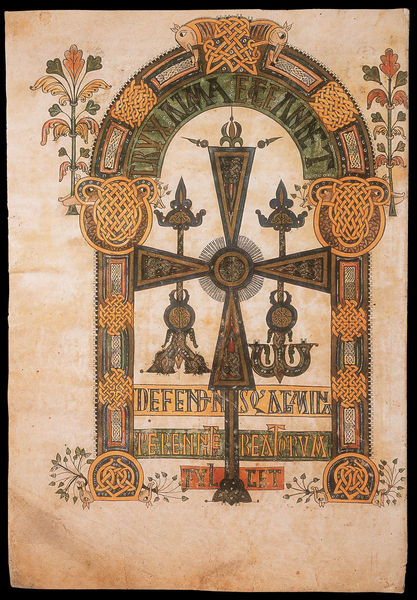
Titel: Codex Albeldense
Institution: (bei) Madrid, Biblioteca Real Monasterio de San Lorenzo de El Escorial, Patrimonio Nacional
Schlagwörter: blätter, laub, gelb, grün, blume, blumen, braun, bunt, mitte, orange, schmuck, zeichnung, blüte, blüten, rot, tier, muster, band, gesicht, knoten, gold, stoff, blatt, pflanze, pflanzen, england, pferd, farbig, schrift, bogen, rundbogen, inschrift, dekor, verzierung, buch, kreuz, seite, text, stängel, ranke, buchseite, verziert, pergament, ross, tierkopf, christentum, schutz, groteske, latein, widder, keltisch, buchmalerei, evangelium, kelten, tribal, psalter, irisch, irland, nordalpin, illumination, ltein, blüge, defend, elefante